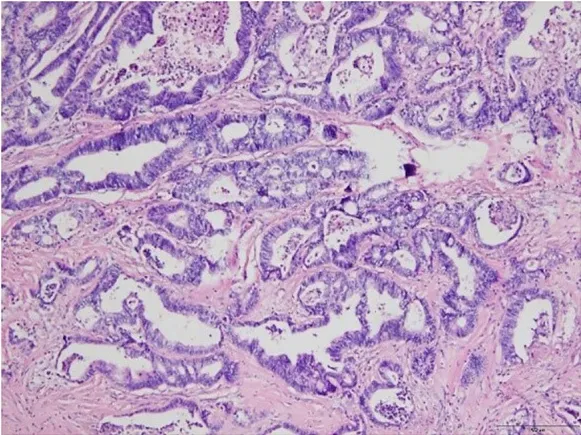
Microscopic image of the tumor from the pathologic specimen; hematoxylin and eosin staining.
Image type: pathology (h&e)